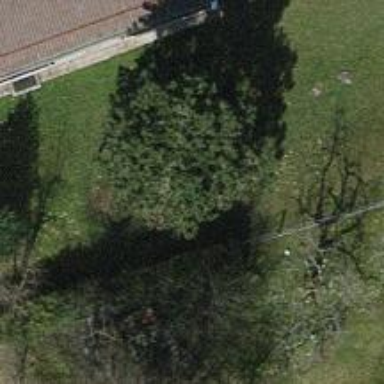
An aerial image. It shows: Urban tree with needleleaved evergreen leaves.